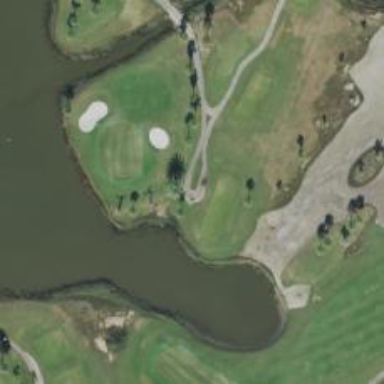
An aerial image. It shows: Pathway for golfing.